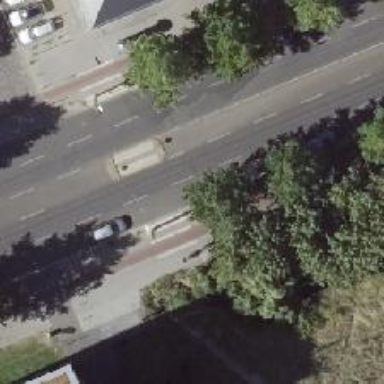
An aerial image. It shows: Unmarked crossing with pedestrian island.